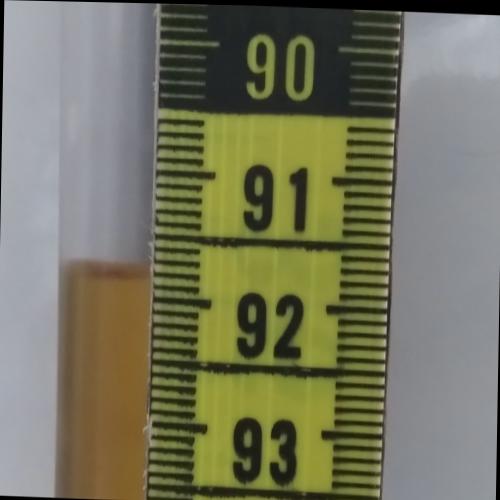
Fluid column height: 91.8 cm